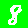
Digit: 8